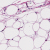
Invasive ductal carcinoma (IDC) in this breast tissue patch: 0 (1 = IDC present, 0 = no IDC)